Question: I am trying to fetch prod where 'low_stock_alert > stock_type'.
Both low_Stock_alert, stock_type Type decimal(10,2).
Why am I getting the wrong result.
Wrong result : id => 368, 361, 339
'''
SELECT * FROM 'products' WHERE 'low_stock_alert' > 'stock_type'
ORDER BY 'products'.'id' DESC
LIMIT 0 , 50
'''

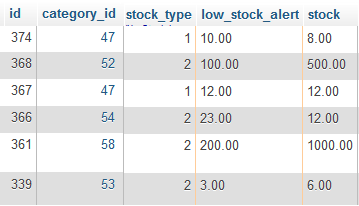
Answer: In all the records you indeed have 'low_stock_alert > stock_type'. Presumably, though, this isn't what you intended - you probably wanted to query 'low_stock_alert > stock':
'''
SELECT *
FROM 'products'
WHERE 'low_stock_alert' > 'stock'
ORDER BY 'products'.'id' DESC
LIMIT 0, 50
'''